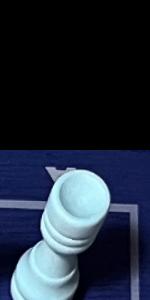
Label: Rook_White